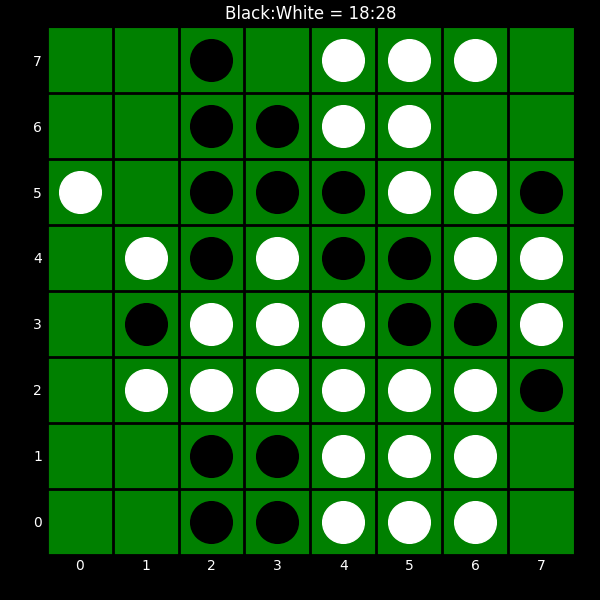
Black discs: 18
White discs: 28